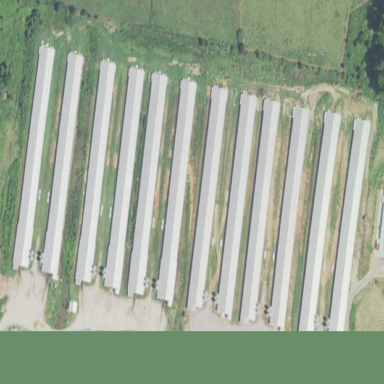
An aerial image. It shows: Poultry farmyard is depicted in the image.